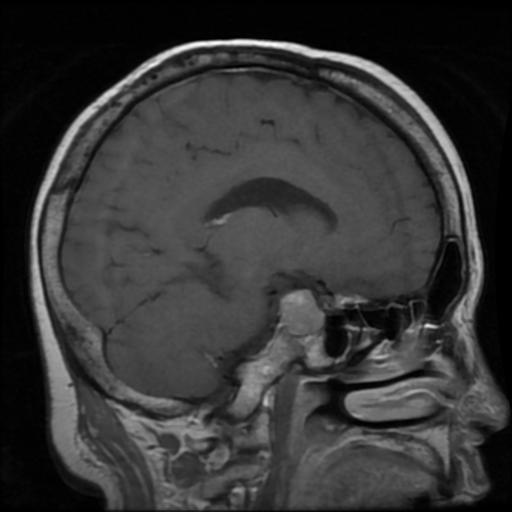
Label: pituitary